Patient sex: M
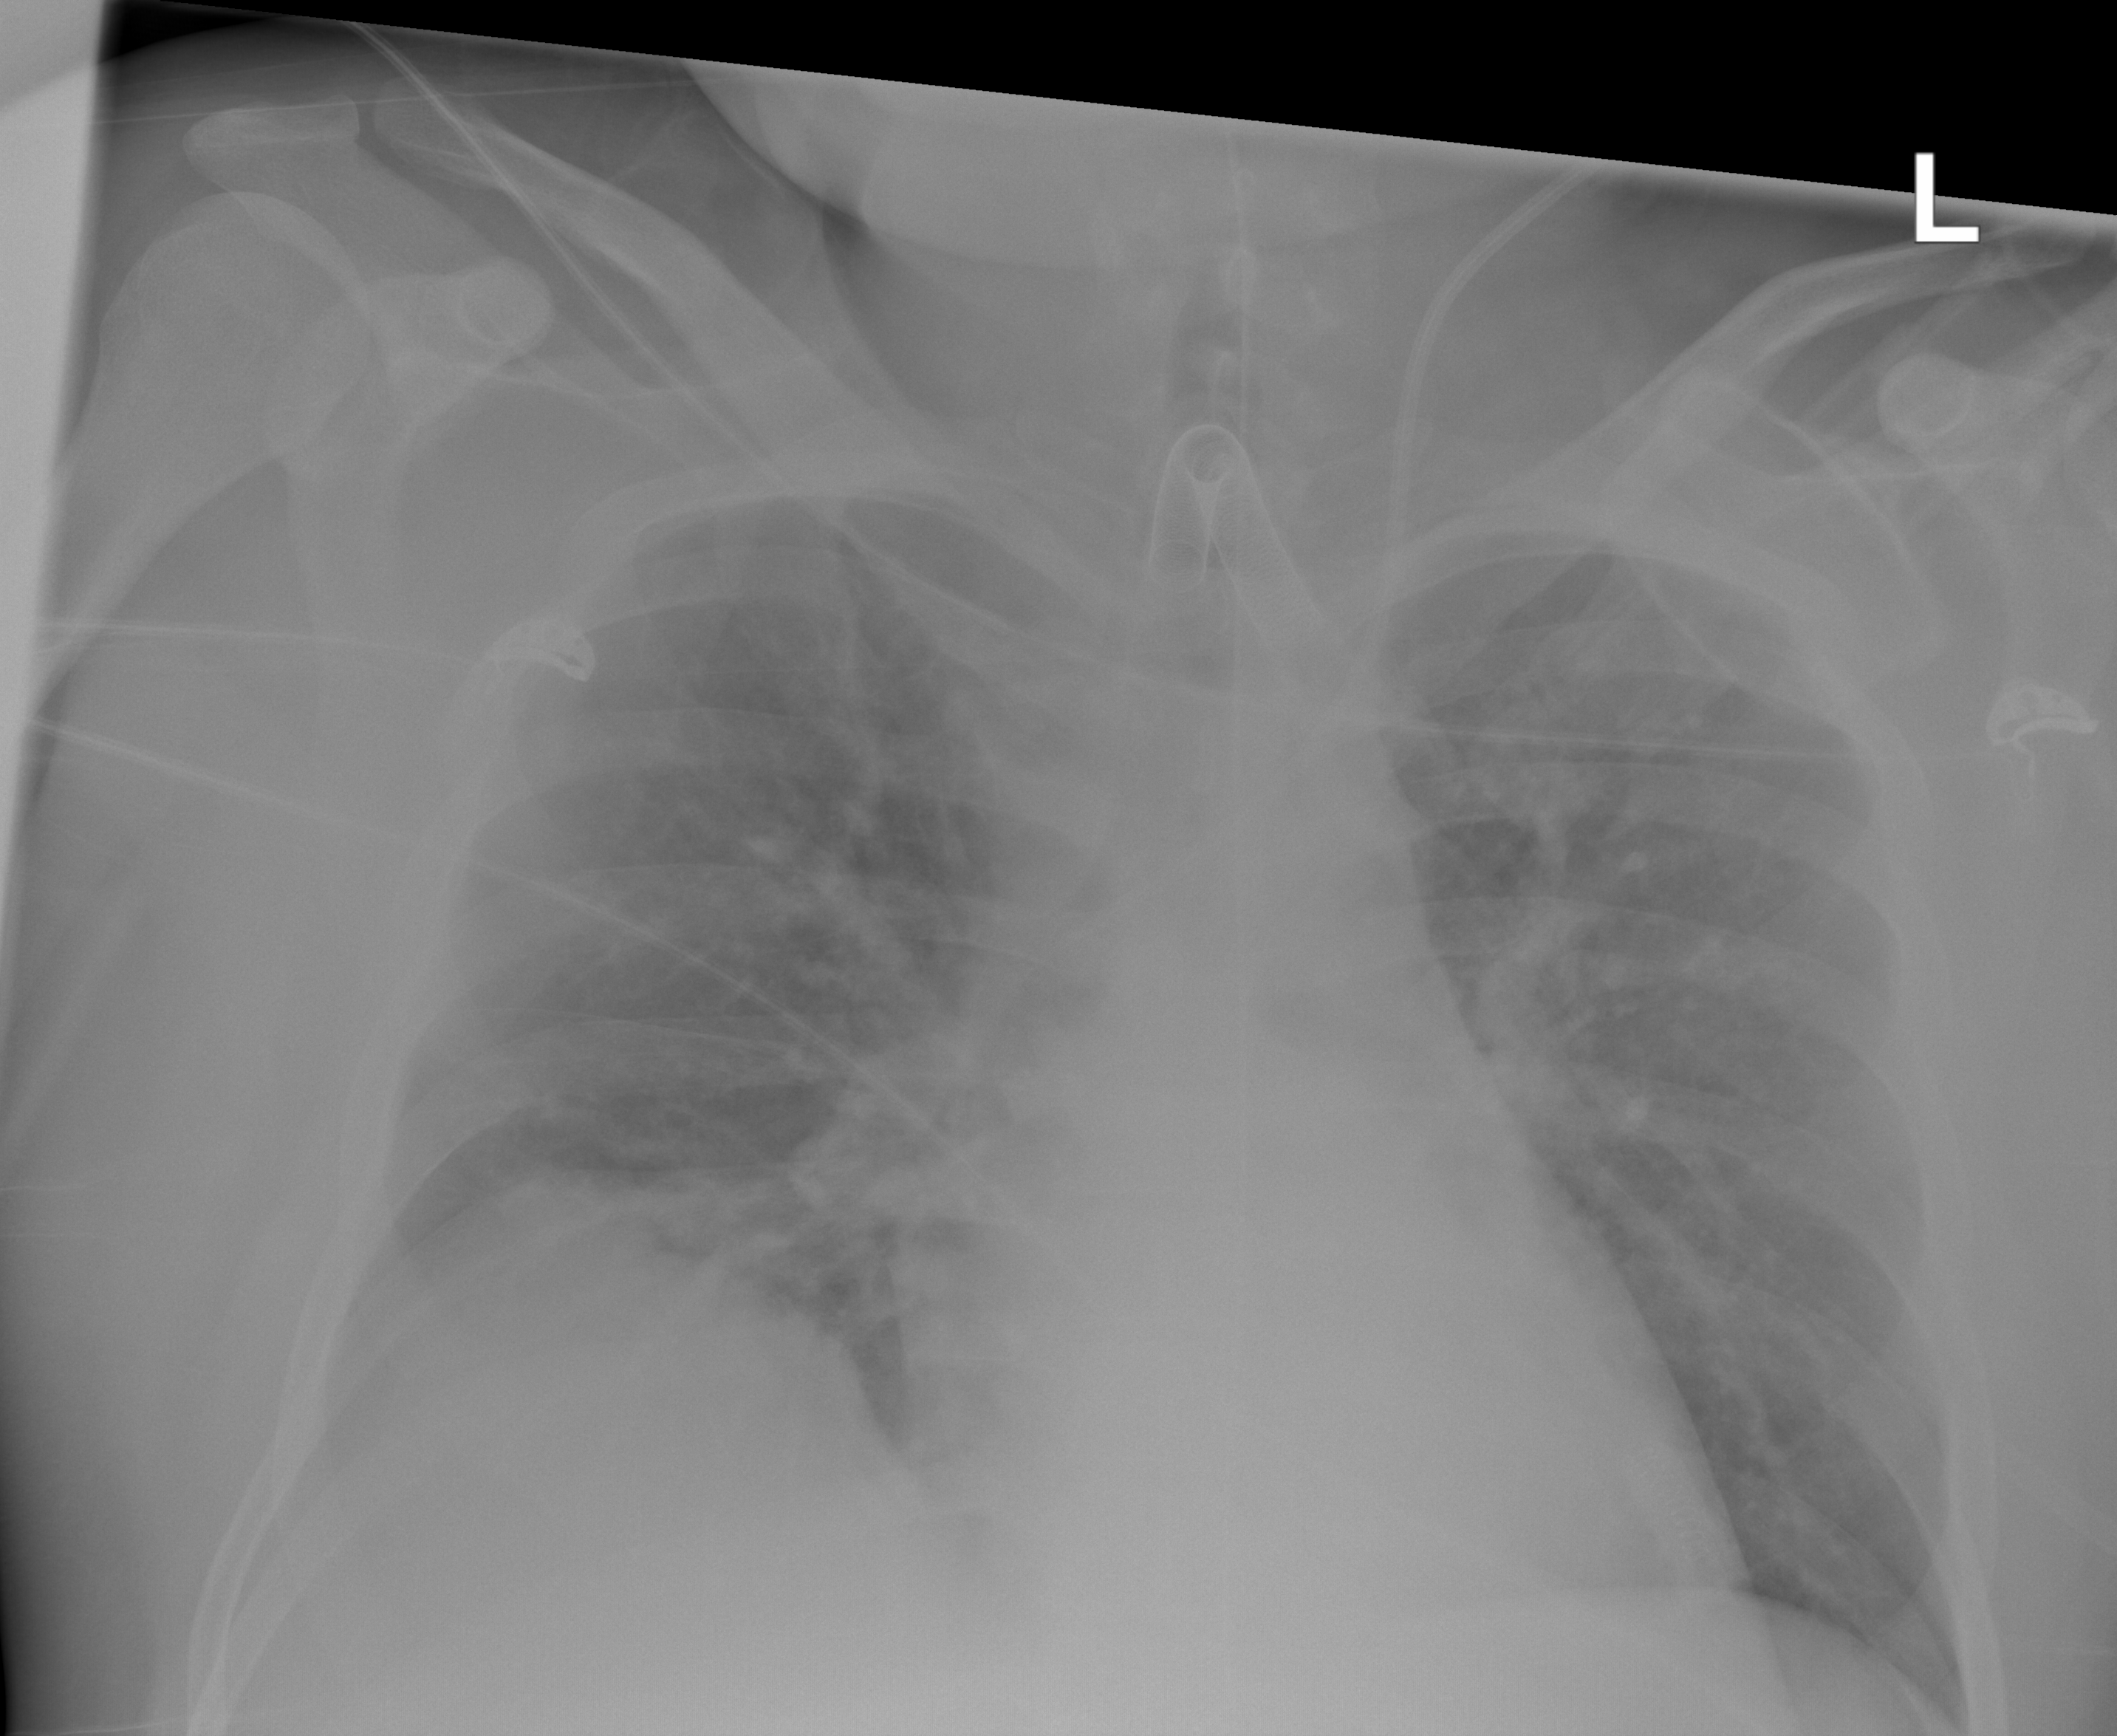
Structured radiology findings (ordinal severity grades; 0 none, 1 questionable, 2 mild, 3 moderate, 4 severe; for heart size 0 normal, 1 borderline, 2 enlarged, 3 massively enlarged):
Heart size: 1
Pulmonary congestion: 2
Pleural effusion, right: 2
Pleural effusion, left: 2
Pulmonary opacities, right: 0
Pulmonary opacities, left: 0
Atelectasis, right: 2
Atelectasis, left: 2